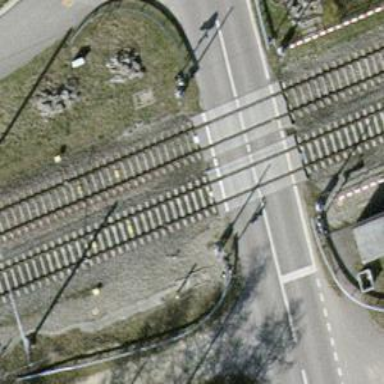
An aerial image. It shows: Level railway crossing with flashing lights. The barrier at the crossing is of the double half type.